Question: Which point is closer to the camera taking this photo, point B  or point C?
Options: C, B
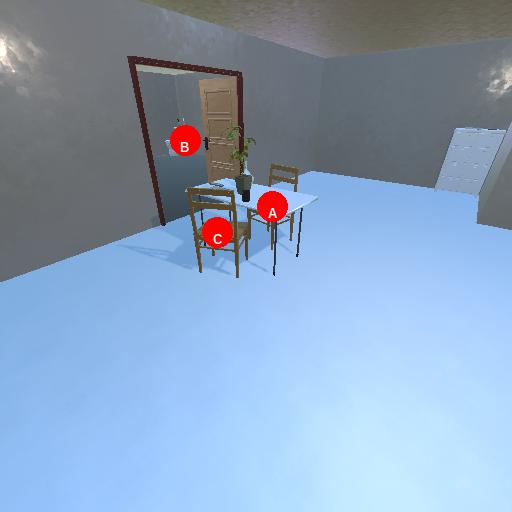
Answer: C